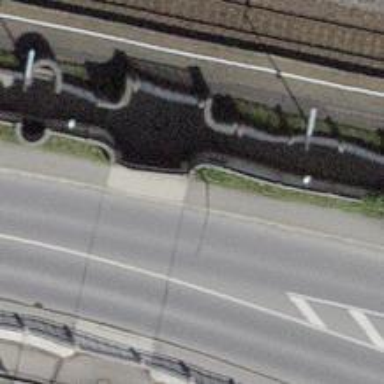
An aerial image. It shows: Retaining wall.